Field crop: tomato
Growth stage: 1
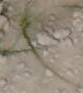
Species: cyperus